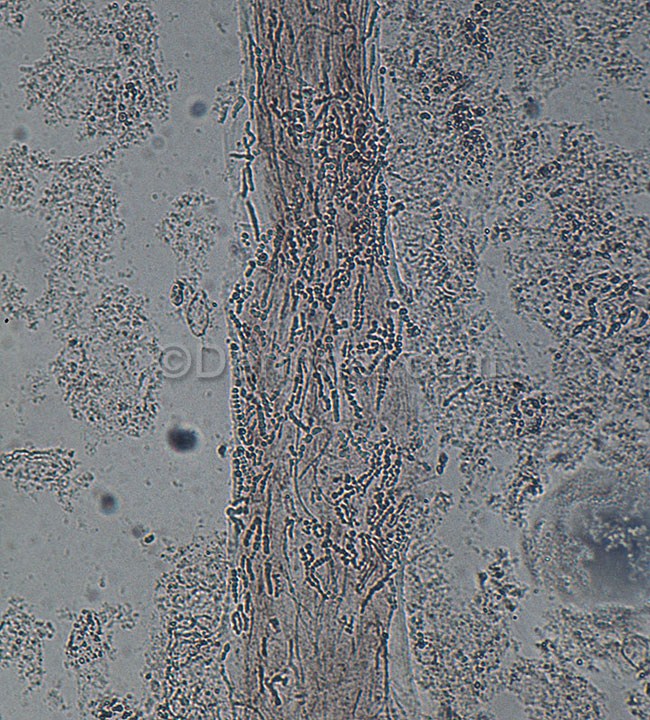
Disease: Tinea Ringworm Candidiasis and other Fungal Infections